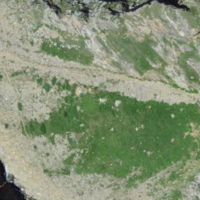
EUNIS habitat code: 31
Species observed at this site:
Saxifraga paniculata
Hedysarum hedysaroides
Anthyllis vulneraria